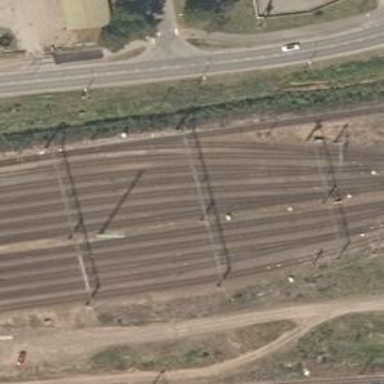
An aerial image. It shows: Railway yard with electrified contact lines.